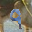
Label: 9